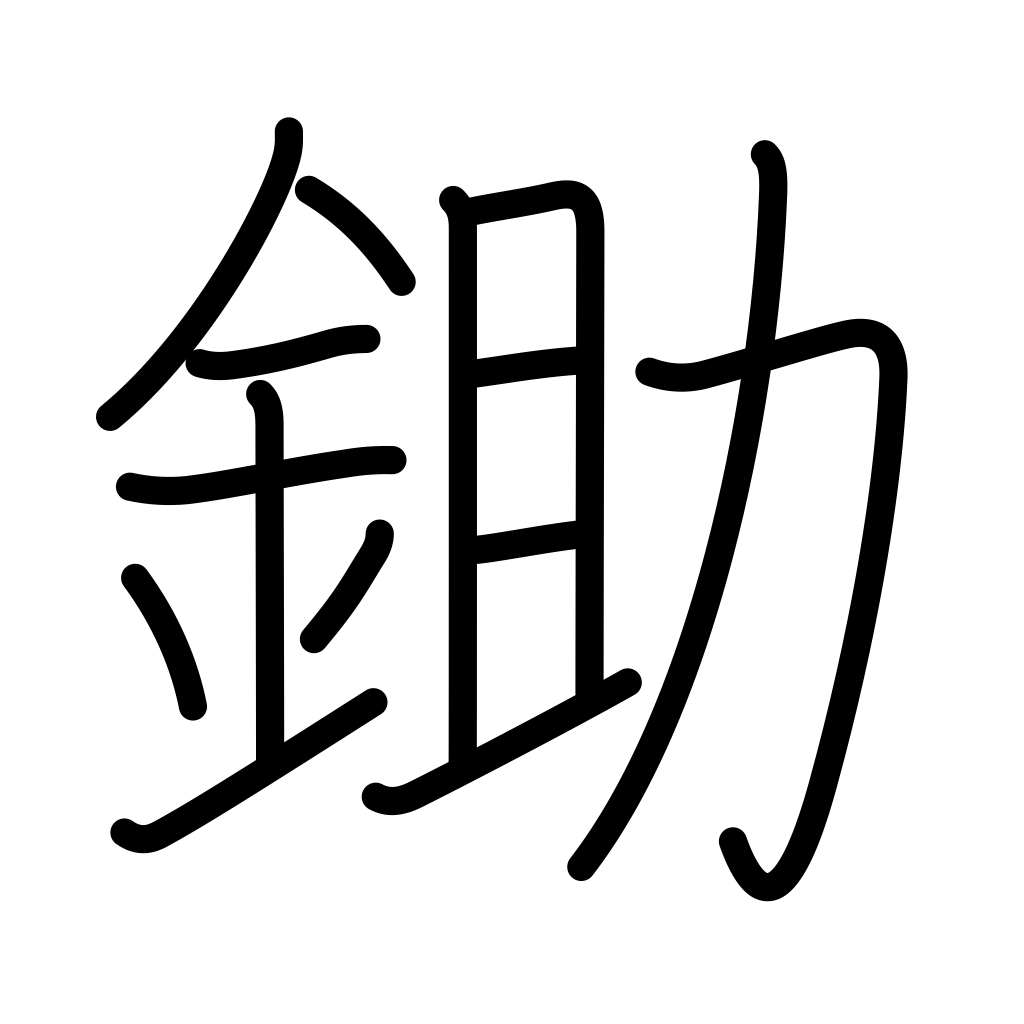
Meaning: spade up, plow